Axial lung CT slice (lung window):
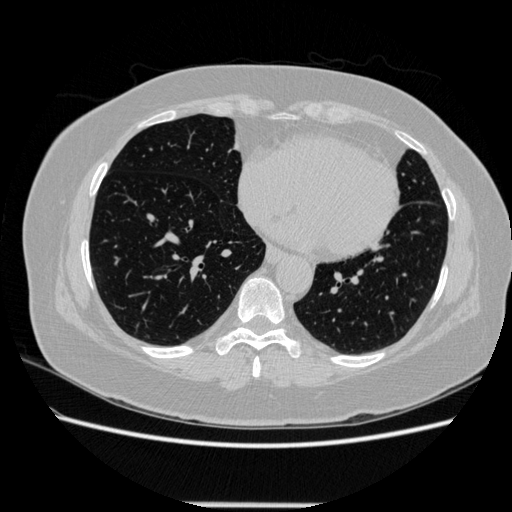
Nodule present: no